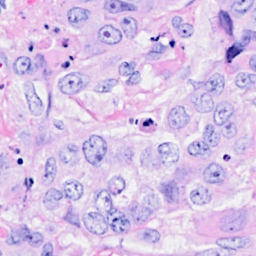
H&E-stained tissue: Breast